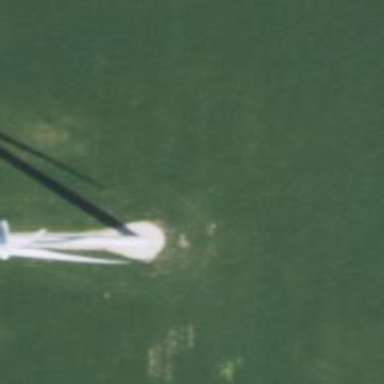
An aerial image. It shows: Wind turbine generator made by Vestas. The generator utilizes wind as its power source and belongs to the horizontal axis type.